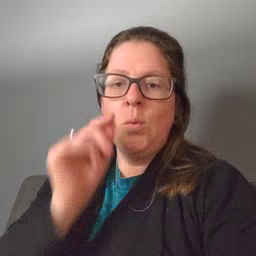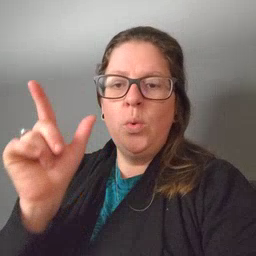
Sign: awake